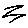
Label: zigzag